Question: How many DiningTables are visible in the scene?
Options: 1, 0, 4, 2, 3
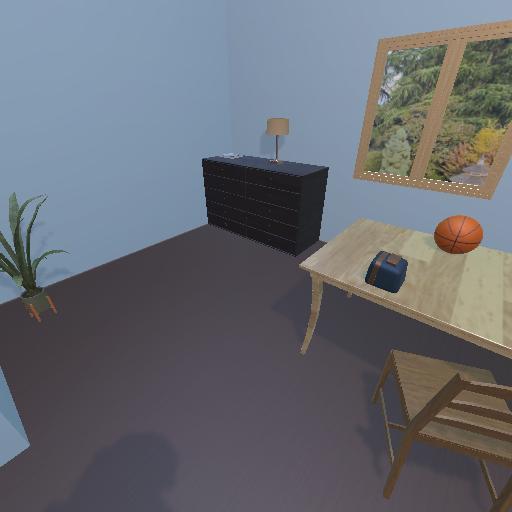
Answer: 1